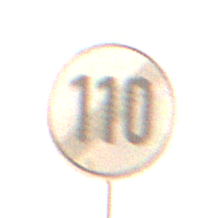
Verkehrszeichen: EndeGeschwindigkeit110
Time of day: SunriseSunset
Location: Outdoor (Nature)
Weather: PartlyCloudy
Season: NotSpecified
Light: Natural